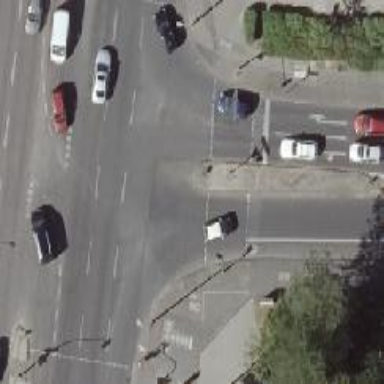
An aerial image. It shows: Asphalt footway with crossing controlled by traffic signals. The crossing includes island.